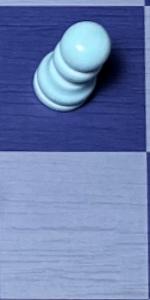
Label: Empty